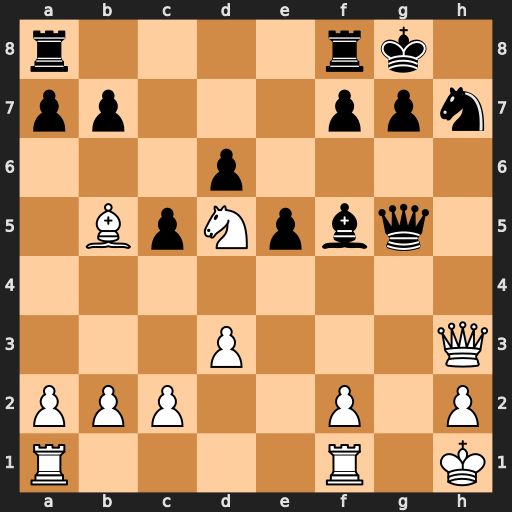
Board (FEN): r4rk1/pp3ppn/3p4/1BpNpbq1/8/3P3Q/PPP2P1P/R4R1K
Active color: w
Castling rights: -
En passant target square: -
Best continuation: Qxf5 Qxf5 Ne7+ Kh8 Nxf5